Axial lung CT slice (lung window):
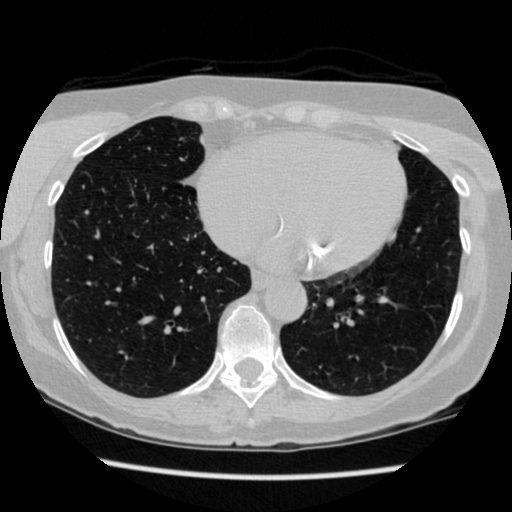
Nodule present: no